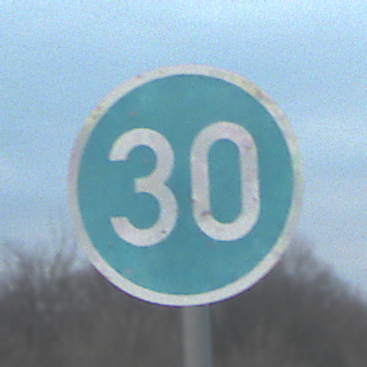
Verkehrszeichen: VorgeschriebeneMindestgeschwindigkeit
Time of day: SunriseSunset
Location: Outdoor (RoadRail)
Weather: PartlyCloudy
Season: NotSpecified
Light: Natural